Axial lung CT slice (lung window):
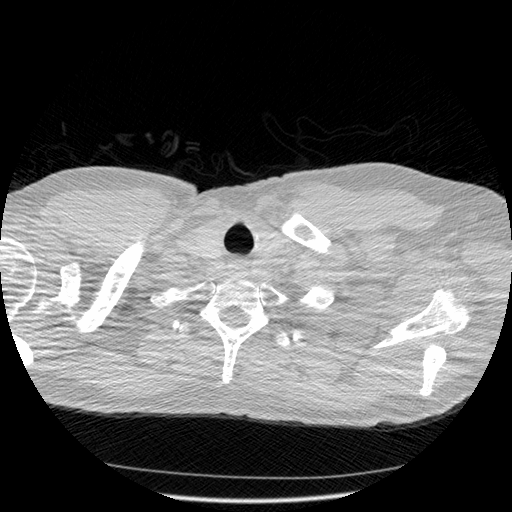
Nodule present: no